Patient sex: M
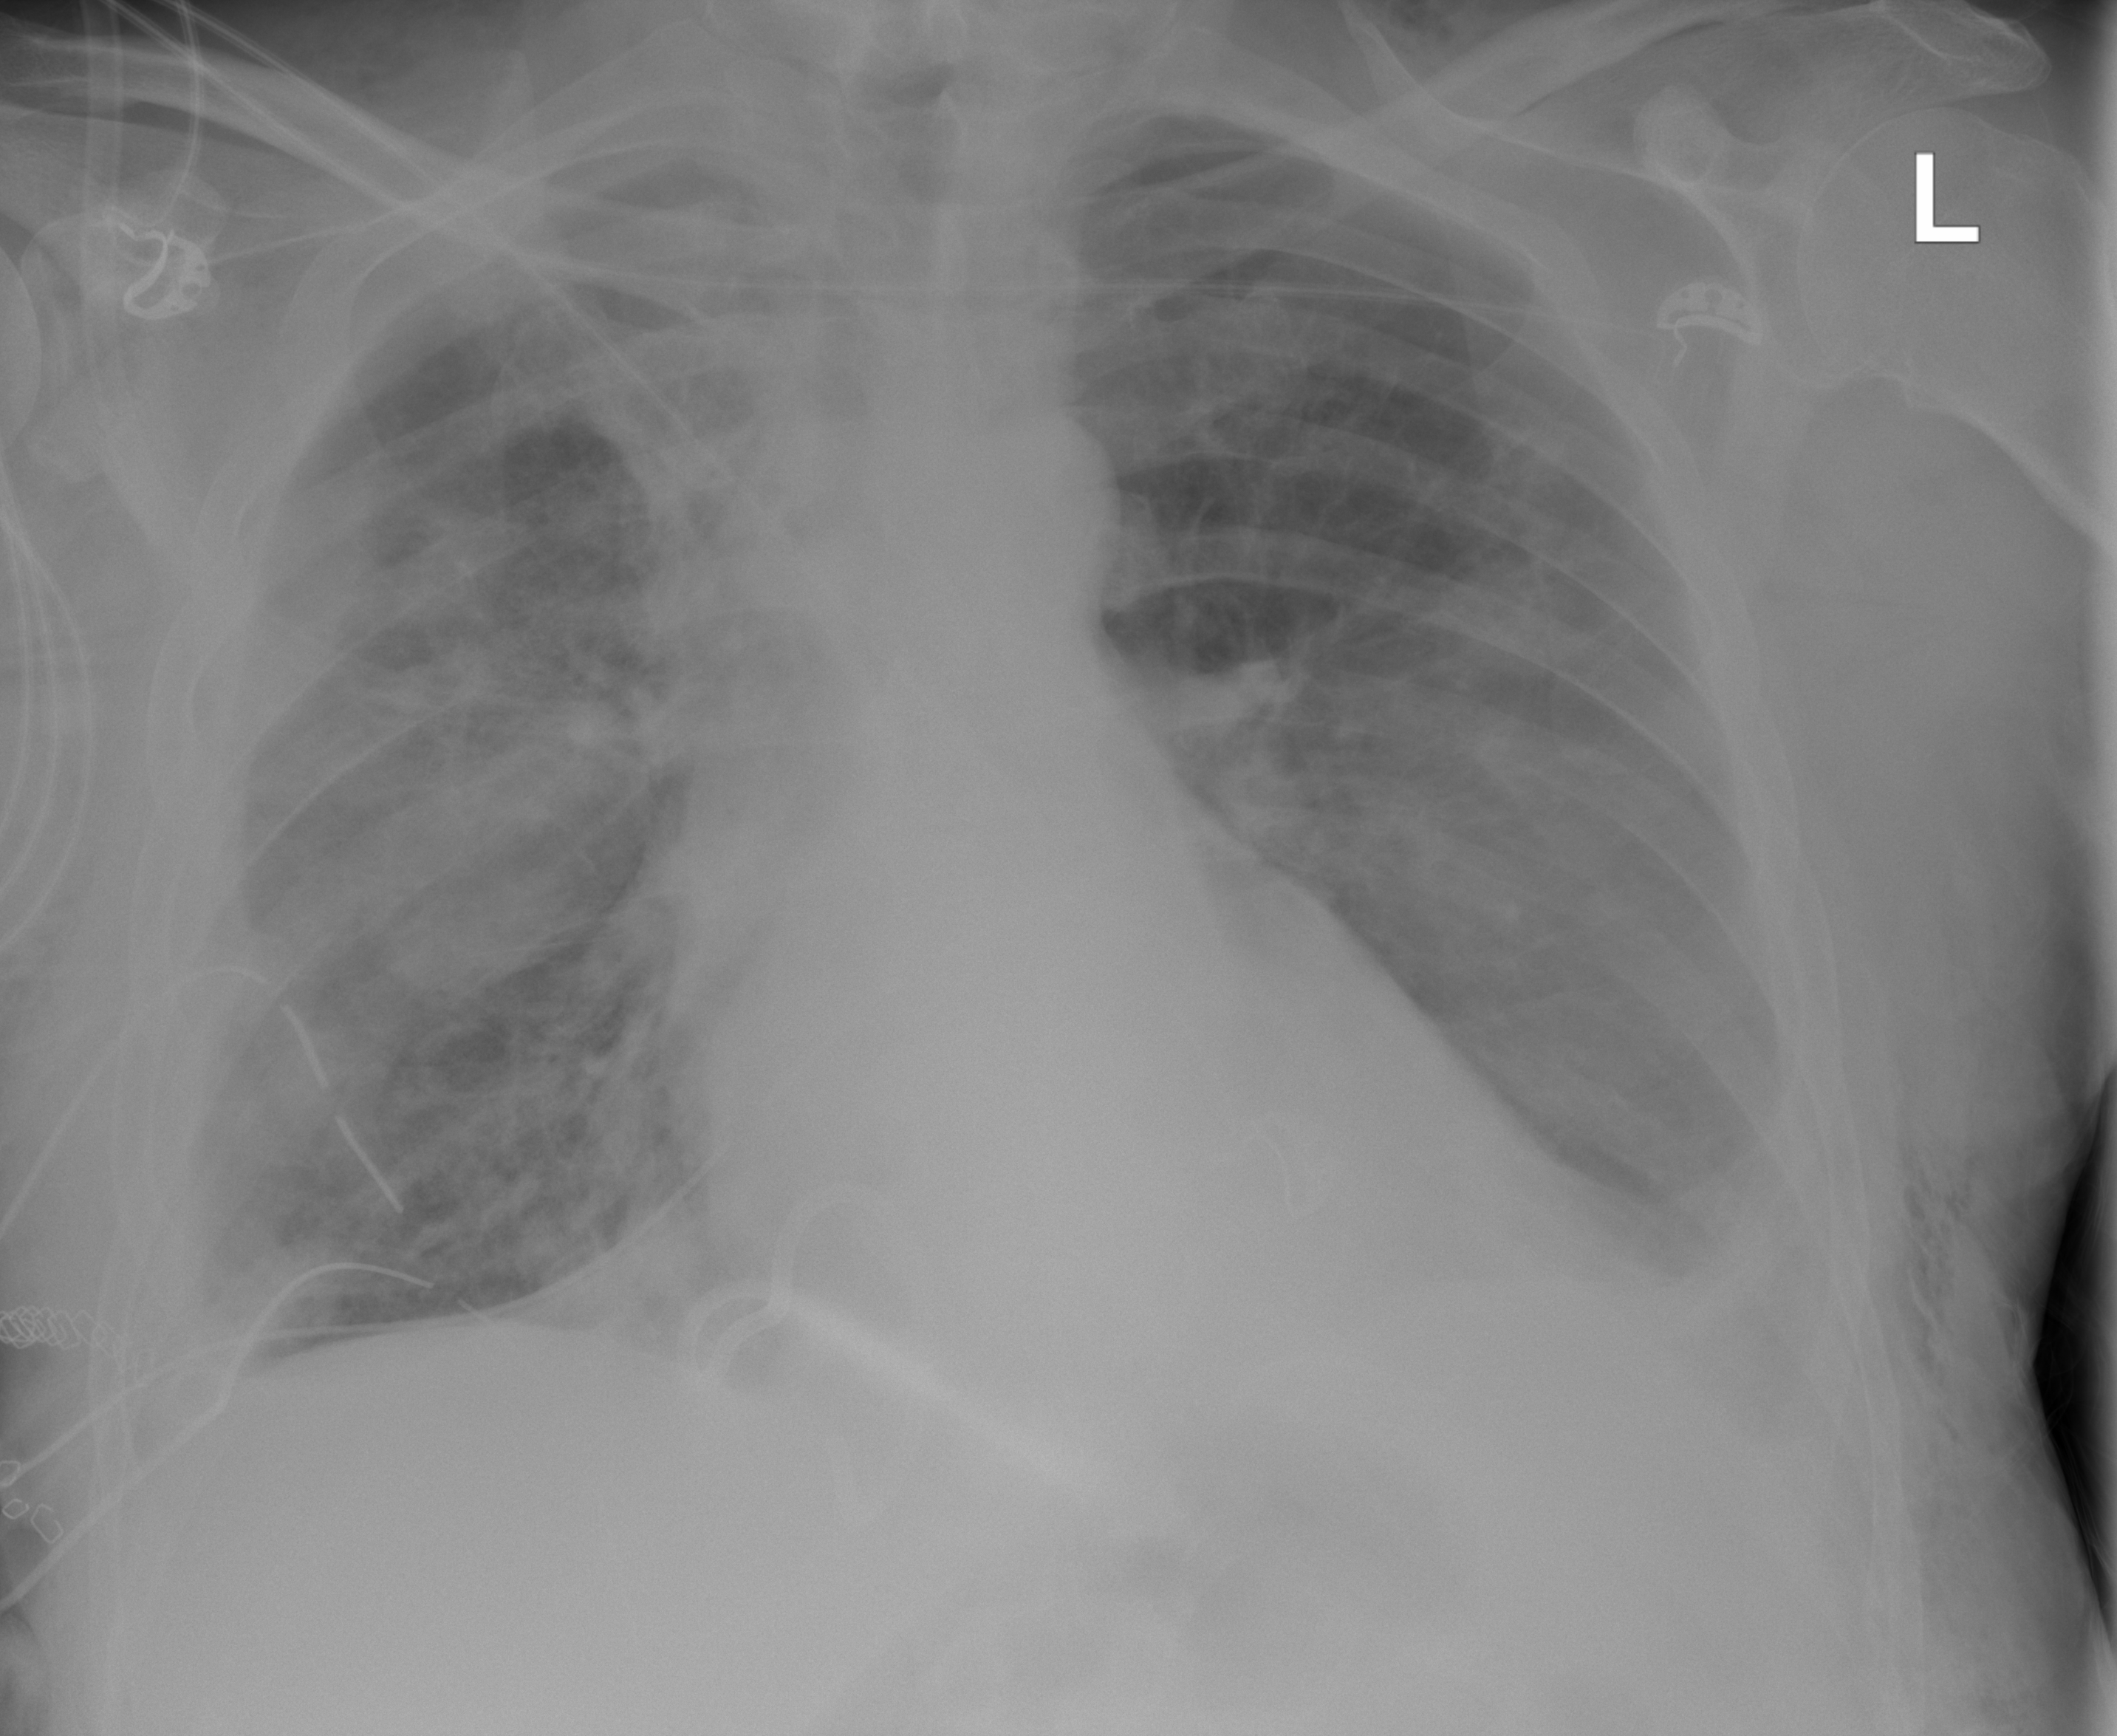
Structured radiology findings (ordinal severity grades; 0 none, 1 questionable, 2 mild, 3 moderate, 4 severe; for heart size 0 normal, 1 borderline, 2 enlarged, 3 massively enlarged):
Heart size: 0
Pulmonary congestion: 0
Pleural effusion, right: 2
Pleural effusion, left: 2
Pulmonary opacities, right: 3
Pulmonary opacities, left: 2
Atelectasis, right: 3
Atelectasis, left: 2